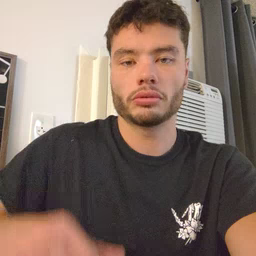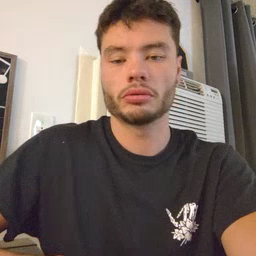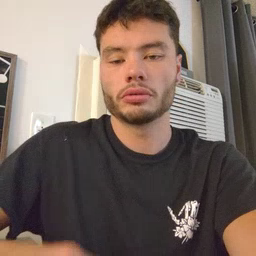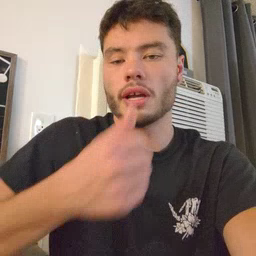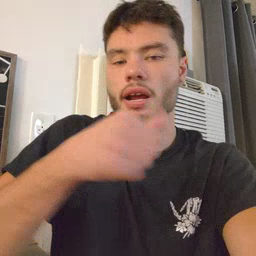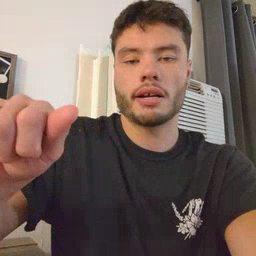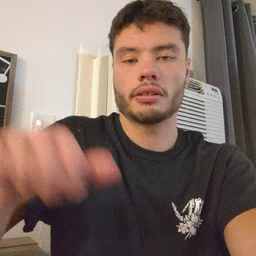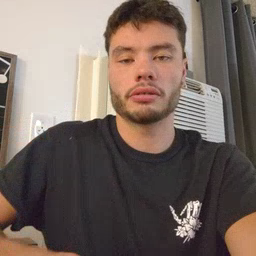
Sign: any